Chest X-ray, PA view. Patient: 61 years old, sex M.
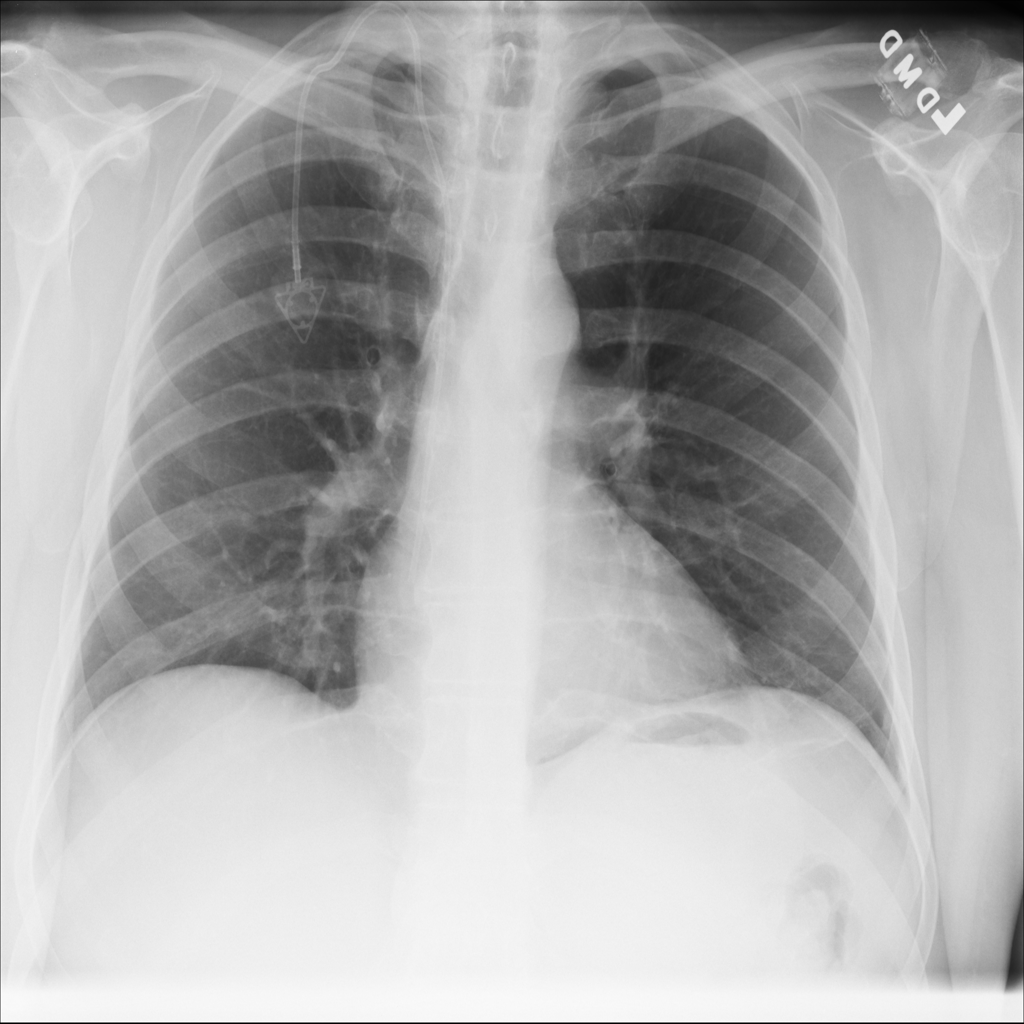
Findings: Atelectasis